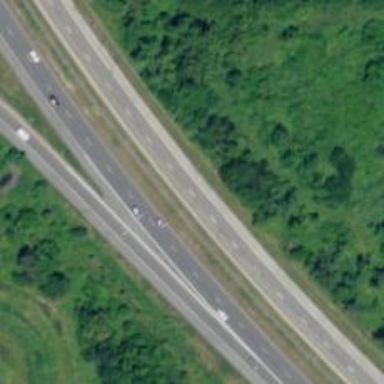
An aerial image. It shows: This image shows trunk highway that functions as expressway.